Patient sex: F
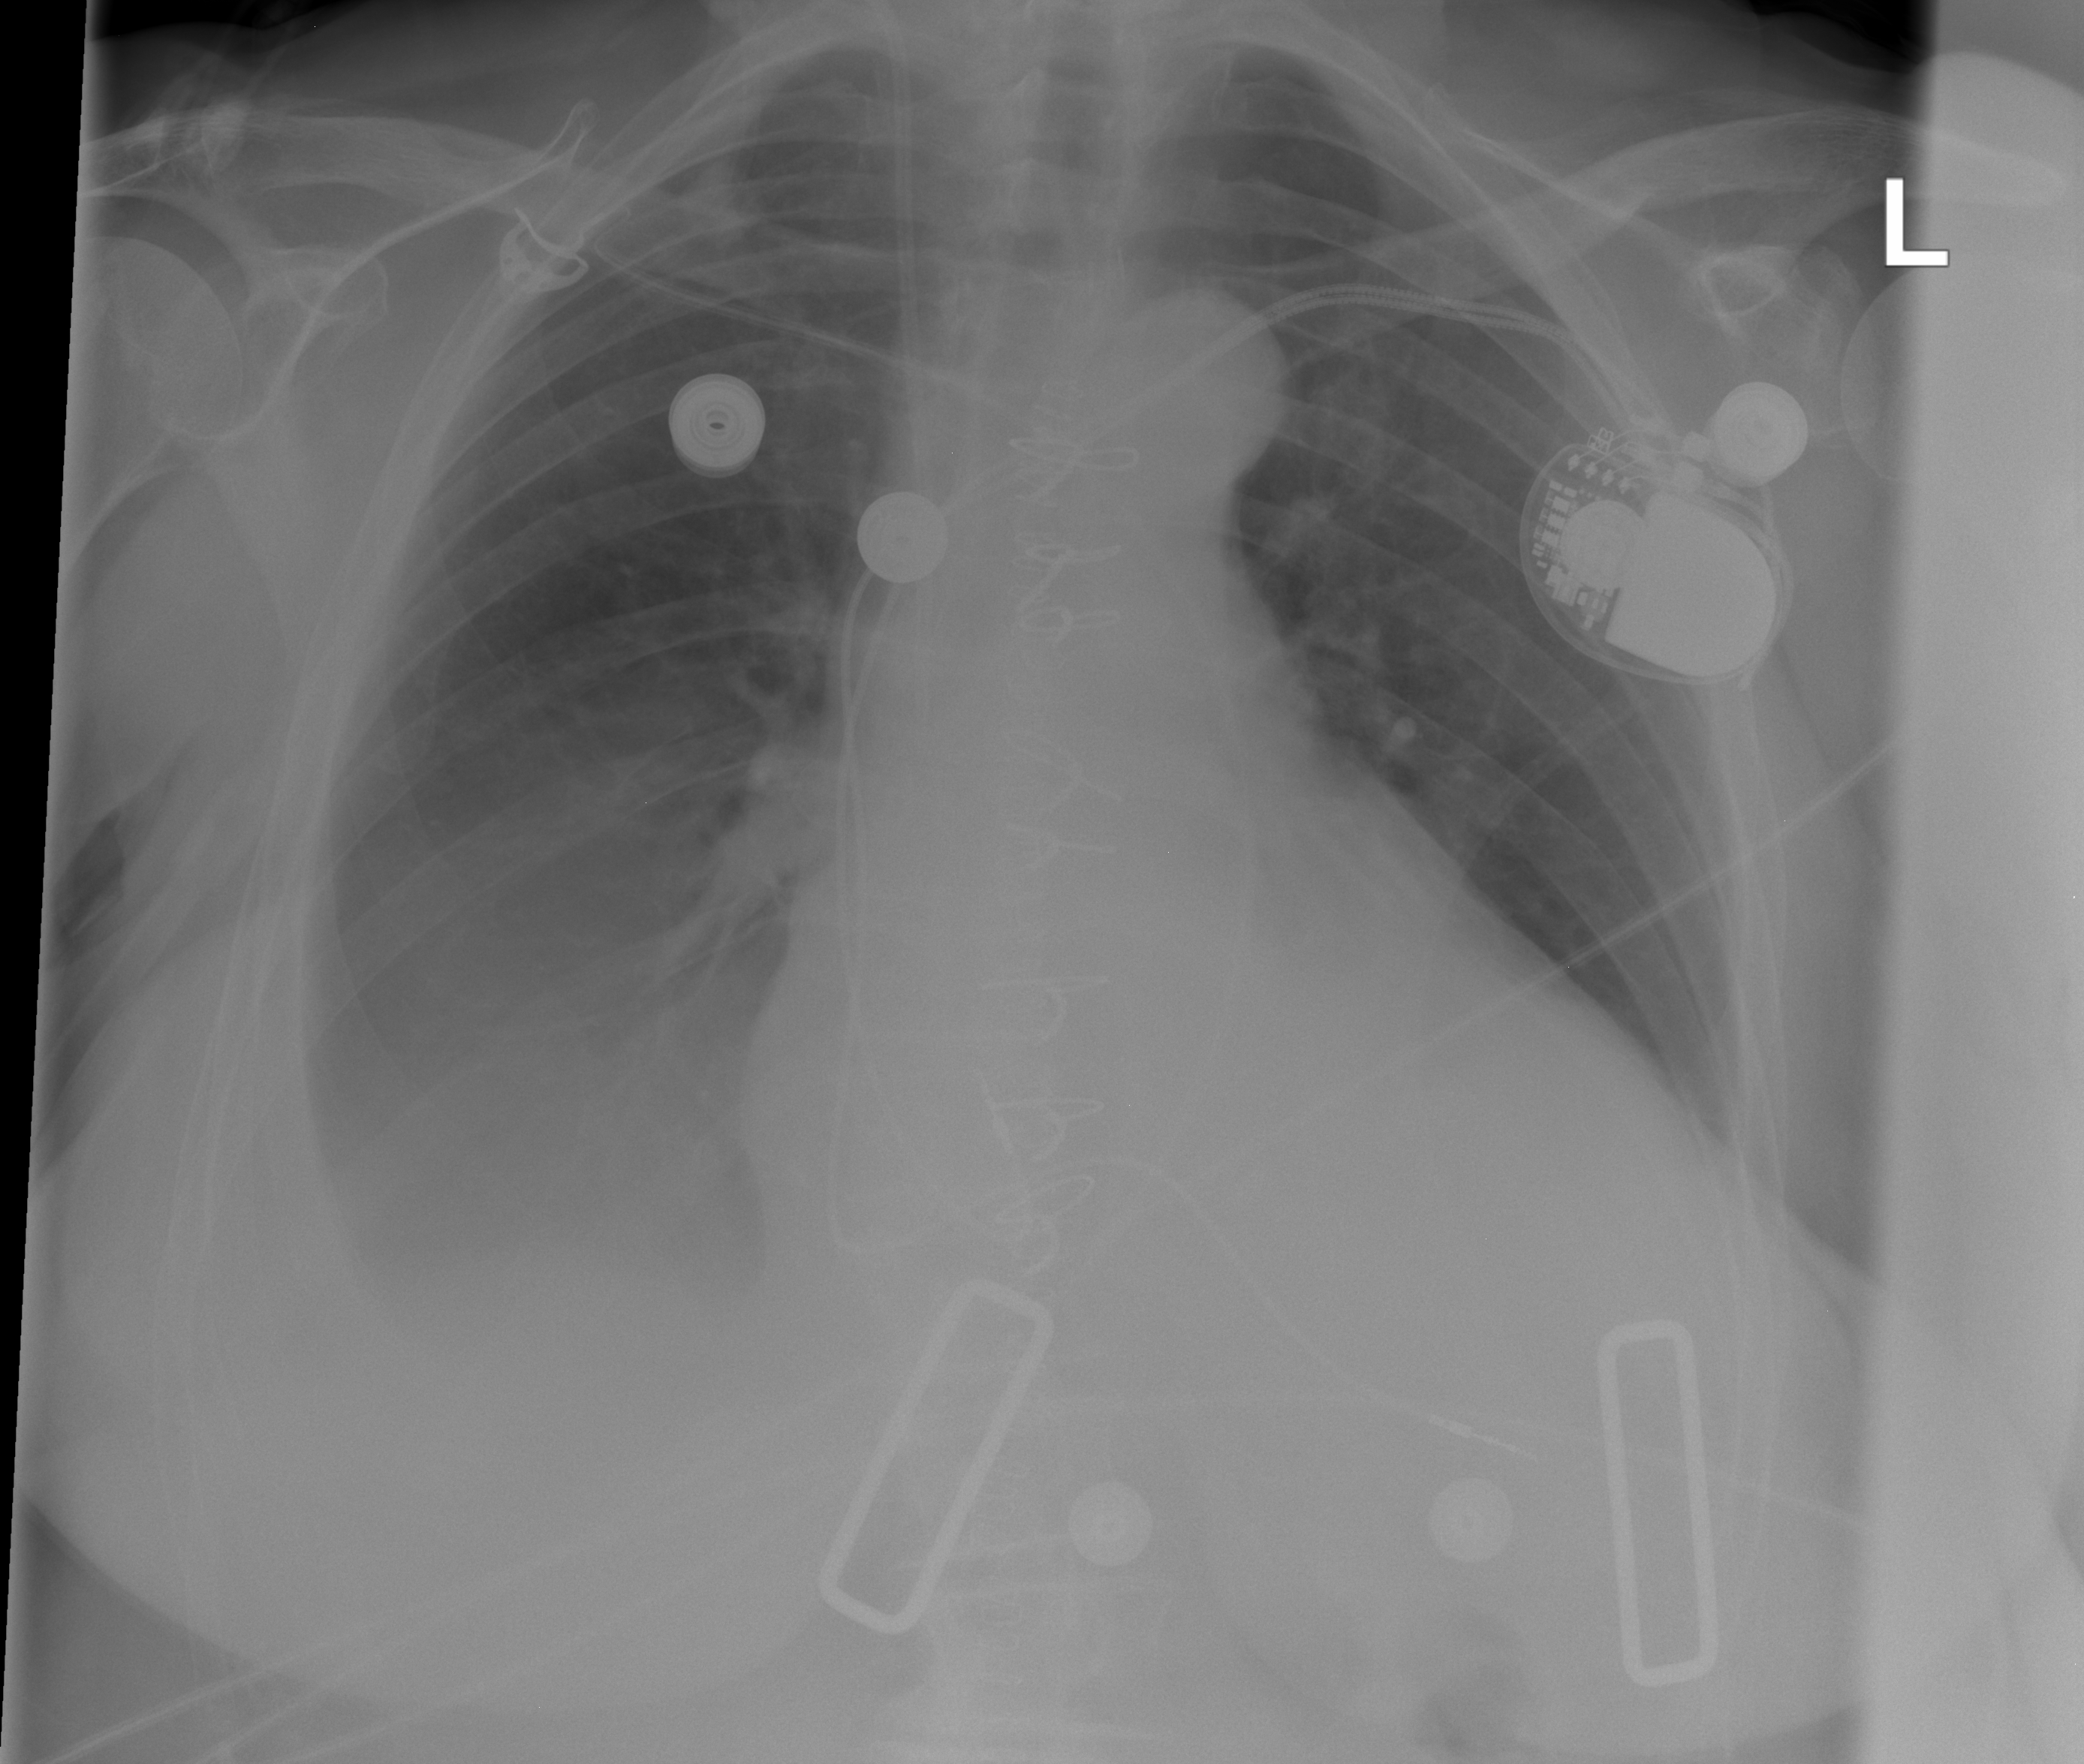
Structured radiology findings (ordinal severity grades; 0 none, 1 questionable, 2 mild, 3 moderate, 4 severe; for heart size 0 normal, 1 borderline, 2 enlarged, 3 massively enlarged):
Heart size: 2
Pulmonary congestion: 0
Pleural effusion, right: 2
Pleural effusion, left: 0
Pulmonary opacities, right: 0
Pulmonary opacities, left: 0
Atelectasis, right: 2
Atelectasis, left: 0